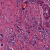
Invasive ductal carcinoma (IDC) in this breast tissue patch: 1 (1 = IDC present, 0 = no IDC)